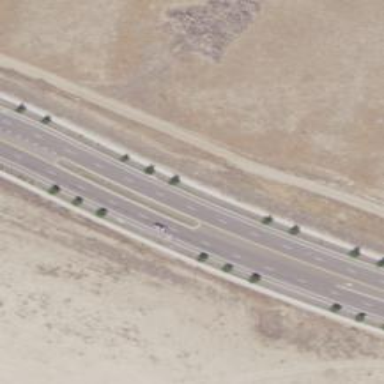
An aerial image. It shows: Primary highway.